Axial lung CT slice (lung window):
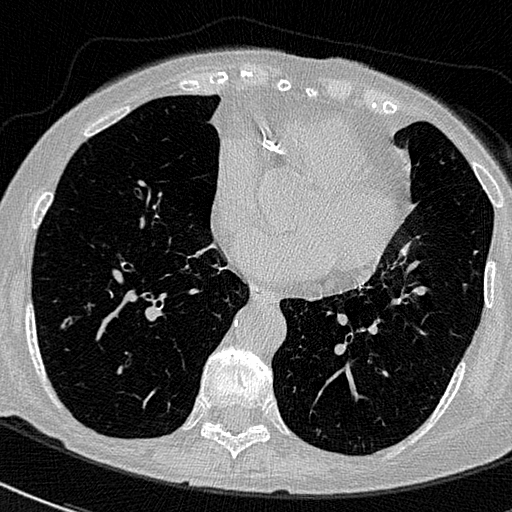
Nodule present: no